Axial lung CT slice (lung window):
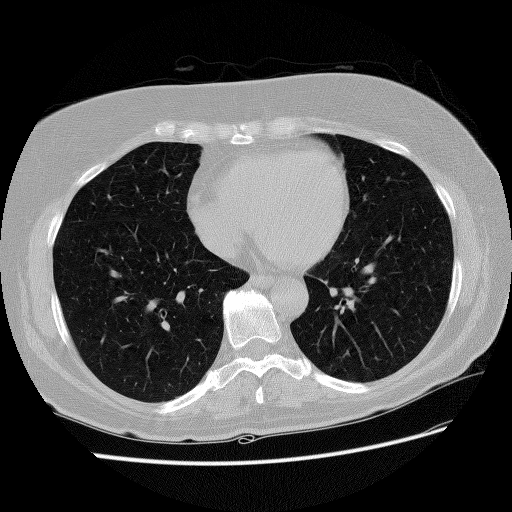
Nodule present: no